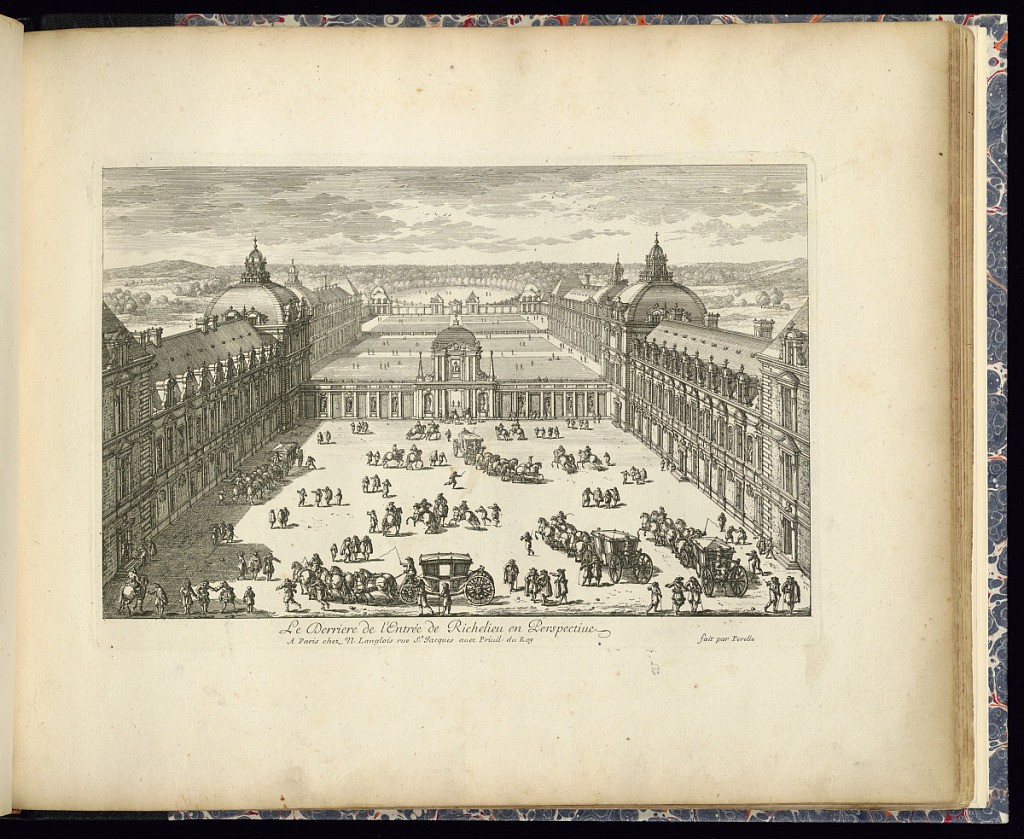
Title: Le Derriere de l’Entrée de Richelieu en Perspective
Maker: Gabriel Perelle, French, 1604–1677
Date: late 17th century
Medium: Etching on laid paper
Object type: Print
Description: View of the entrance of the chateau of Richelieu from the perspective of the chateau with its inner courtyard filled with figures, horseman, and horse drawn carriages. Trees in the landscape beyond. The plate is signed and titled.